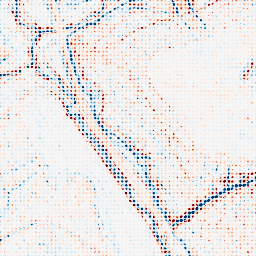
Category: edge_preserving
Decomposition family: bilateral
Decomposition parameters: d: 9
sigma_color: 50
sigma_space: 150
Upsampling method: sinc_hamming
Upsampling parameters: scale: 8
kernel_size: 4
Upsampling scale: 8